Question: I already have implemented display of binary search tree . Here's the code , which paints the
binary tree in a jpanel .
'''
public void paint(Graphics g) {
super.paint(g);
System.out.println(" in paint");
Graphics2D g2 = (Graphics2D) g;
g2.setRenderingHint(RenderingHints.KEY_ANTIALIASING,
RenderingHints.VALUE_ANTIALIAS_ON);
int num = bst.size;
int y = 25;
int nodes = 1;
int level = 1;
int length = getWidth();
Queue<Node> q = new LinkedList<Node>();
Queue<Integer> q2 = new LinkedList<Integer>();
q.add(bst.root);
while (num > 0) {
int pX = (int) Math.round(length / (2.0 * nodes));
int x = pX;
for (int i = 0; i < nodes; i++) {
Node n = q.poll();
//
if (n != null) {
num--;
System.out.println(x);
g2.setColor(Color.BLUE);
String str = n.value + "";
System.out.println(str);
//Font f = Font.getFont(str);
int width = str.length();
g2.setColor(Color.YELLOW);
g2.fillOval(x, y, (30 - 2 * level)+width*3, (30 - 2 * level));
g2.setColor(Color.black);
g2.drawString(n.value + "", x + 10 - level, y + 15);
g2.setColor(Color.black);
if (n.left == null)
q.add(null);
else
q.add(n.left);
if (n.right == null)
q.add(null);
else
q.add(n.right);
if (level != 1) {
int xx = q2.poll();
int yy = q2.poll();
g2.drawLine(xx+width*2, yy, x + (15 - 1 * level)+width*2, y);
}
} else {
q2.poll();
q2.poll();
q.add(null);
q.add(null);
}
q2.add(x);
q2.add(y + 15 - level);
q2.add(x + 30 - 2 * level);
q2.add(y + 15 - level);
x += 2 * pX;
}
y += 40;
nodes = 1 << level;
level++;
}
'''
Now as i insert nodes into my tree , I want the parent nodes to change color of the new node progressively , and then ultimate join as a child .
or
the new node to be inserted moves along the path of it's parent . or something similar
Here's an example :
I have no idea how to accomplish that , with timer or likewise .
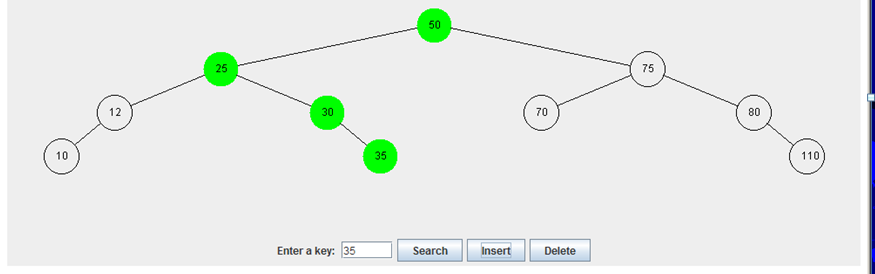
Answer: Okay, this took a little longer then I wanted (10 month olds don't have any patience)

The basic concept revolves around the idea that you need to change from one state to another over a period of time.
Given a start time and the current time, we can calculate the amount of time that the animation has been running, and given the total animation time, the current progress.
With this (and some clever maths) we can calculate the current state from our start state towards our target state.
I've done movement as well, so that may be a little over kill, but the basic premise remains the same.
I place stateful information about the nodes that need to change in animation properties class and use a 'javax.swing.Timer' to tick over the animation (at a reasonably steady rate). I then update the state of each node as required and repaint the screen.
'''
import java.awt.BorderLayout;
import java.awt.Color;
import java.awt.Dimension;
import java.awt.EventQueue;
import java.awt.FontMetrics;
import java.awt.Graphics;
import java.awt.Graphics2D;
import java.awt.Point;
import java.awt.event.ActionEvent;
import java.awt.event.ActionListener;
import java.awt.event.MouseAdapter;
import java.awt.event.MouseEvent;
import java.awt.geom.Ellipse2D;
import java.awt.geom.Line2D;
import java.text.NumberFormat;
import java.util.HashMap;
import java.util.Map;
import java.util.Random;
import javax.management.StringValueExp;
import javax.swing.JComponent;
import javax.swing.JFrame;
import javax.swing.JLabel;
import javax.swing.JPanel;
import javax.swing.Timer;
import javax.swing.UIManager;
import javax.swing.UnsupportedLookAndFeelException;
public class AnimateNode {
public static void main(String[] args) {
new AnimateNode();
}
public AnimateNode() {
EventQueue.invokeLater(new Runnable() {
@Override
public void run() {
try {
UIManager.setLookAndFeel(UIManager.getSystemLookAndFeelClassName());
} catch (ClassNotFoundException | InstantiationException | IllegalAccessException | UnsupportedLookAndFeelException ex) {
}
JFrame frame = new JFrame("Testing");
frame.setDefaultCloseOperation(JFrame.EXIT_ON_CLOSE);
frame.setLayout(new BorderLayout());
frame.add(new NodePane());
frame.pack();
frame.setLocationRelativeTo(null);
frame.setVisible(true);
}
});
}
public interface Node {
public void paint(JComponent parent, Graphics2D g2d);
public void setColor(Color color);
public Color getColor();
public Node getParent();
public Node getLeft();
public Node getRight();
public void setLeftNode(Node node);
public void setRightNode(Node node);
public Point getLocation();
public void setLocation(Point p);
}
public class DefaultNode implements Node {
private int number;
private Node parent;
private Node left;
private Node right;
private Point location;
private Color color;
public DefaultNode(int number, Node parent) {
this.parent = parent;
color = UIManager.getColor("Panel.background");
this.number = number;
}
public void setLeftNode(Node left) {
this.left = left;
}
public void setRightNode(Node right) {
this.right = right;
}
public Node getParent() {
return parent;
}
public Node getLeft() {
return left;
}
public Node getRight() {
return right;
}
@Override
public Point getLocation() {
return location;
}
@Override
public void setLocation(Point location) {
this.location = location;
}
@Override
public void paint(JComponent parent, Graphics2D g2d) {
FontMetrics fm = g2d.getFontMetrics();
int radius = fm.getHeight();
Point p = getLocation();
int x = p.x - (radius / 2);
int y = p.y - (radius / 2);
Ellipse2D node = new Ellipse2D.Float(x, y, radius, radius);
g2d.setColor(getColor());
g2d.fill(node);
g2d.setColor(Color.GRAY);
g2d.draw(node);
String text = String.valueOf(number);
x = x + ((radius - fm.stringWidth(text)) / 2);
y = y + (((radius - fm.getHeight()) / 2) + fm.getAscent());
g2d.drawString(text, x, y);
}
@Override
public void setColor(Color color) {
this.color = color;
}
@Override
public Color getColor() {
return color;
}
@Override
public String toString() {
return number + " @ " + getLocation();
}
}
public class AnimationProperties {
private Point startPoint;
private Point targetPoint;
private Color startColor;
private Color endColor;
private Node node;
public AnimationProperties(Node node) {
this.node = node;
}
public Node getNode() {
return node;
}
public void setTargetColor(Color endColor) {
this.endColor = endColor;
}
public void setStartColor(Color startColor) {
this.startColor = startColor;
}
public void setStartPoint(Point startPoint) {
this.startPoint = startPoint;
}
public void setTargetPoint(Point targetPoint) {
this.targetPoint = targetPoint;
}
public Color getTargetColor() {
return endColor;
}
public Color getStartColor() {
return startColor;
}
public Point getStartPoint() {
return startPoint;
}
public Point getTargetPoint() {
return targetPoint;
}
public Point getLocation(float progress) {
return calculateProgress(getStartPoint(), getTargetPoint(), progress);
}
public Color getColor(float progress) {
return blend(getStartColor(), getTargetColor(), 1f - progress);
}
public void update(float progress) {
node.setLocation(getLocation(progress));
node.setColor(getColor(progress));
}
}
public class NodePane extends JPanel {
private int number;
private Node root;
private Map<Node, AnimationProperties> aniProperties;
private Timer animationTimer;
private Timer startTimer;
private long startTime;
private int runTime = 1000;
public NodePane() {
aniProperties = new HashMap<>(25);
root = addLeftNode(null);
root.setColor(getBackground());
addMouseListener(new MouseAdapter() {
private Random rand;
@Override
public void mouseClicked(MouseEvent e) {
generateNextNode(root);
revalidate();
// repaint();
}
protected void generateNextNode(Node parent) {
Node child = null;
if (rand == null) {
rand = new Random(System.currentTimeMillis());
}
boolean left = rand.nextBoolean();
if (left) {
child = parent.getLeft();
} else {
child = parent.getRight();
}
if (child == null) {
if (left) {
addLeftNode(parent);
} else {
addRightNode(parent);
}
} else {
generateNextNode(child);
}
}
});
startTimer = new Timer(250, new ActionListener() {
@Override
public void actionPerformed(ActionEvent e) {
stopAnimation();
startTime = -1;
animationTimer.start();
}
});
startTimer.setRepeats(false);
animationTimer = new Timer(40, new ActionListener() {
@Override
public void actionPerformed(ActionEvent e) {
if (startTime < 0) {
startTime = System.currentTimeMillis();
}
float progress = 1f;
long duration = System.currentTimeMillis() - startTime;
if (duration >= runTime) {
((Timer) e.getSource()).stop();
} else {
progress = (float) duration / (float) runTime;
}
for (AnimationProperties ap : aniProperties.values()) {
ap.update(progress);
}
repaint();
if (progress == 1f) {
aniProperties.clear();
}
}
});
animationTimer.setRepeats(true);
animationTimer.setCoalesce(true);
}
protected void stopAnimation() {
if (animationTimer.isRunning()) {
animationTimer.stop();
for (AnimationProperties ap : aniProperties.values()) {
Node node = ap.getNode();
ap.setStartColor(node.getColor());
ap.setStartPoint(node.getLocation());
}
}
}
public Point getStartPoint(Node node) {
Point startPoint = node.getLocation();
while (startPoint == null) {
node = node.getParent();
startPoint = node.getLocation();
}
return startPoint;
}
protected void layoutNode(Node node, int x, int y) {
if (node != null) {
FontMetrics fm = getFontMetrics(getFont());
int nodeHeight = fm.getHeight();
if (node.getParent() != null) {
Point p = new Point(x, y);
Point sp = getStartPoint(node);
if (node.getLocation() == null) {
System.out.println("new node " + node);
}
if (node.getLocation() == null || !p.equals(node.getLocation())) {
AnimationProperties ap = new AnimationProperties(node);
ap.setStartColor(node.getColor());
ap.setTargetColor(getBackground());
ap.setStartPoint(sp);
ap.setTargetPoint(new Point(x, y));
node.setLocation(sp);
aniProperties.put(node, ap);
System.out.println("New Node to " + node);
} else {
aniProperties.remove(node);
}
} else {
nodeHeight *= 2;
}
layoutNode(node.getLeft(), x - nodeHeight, y + nodeHeight);
layoutNode(node.getRight(), x + nodeHeight, y + nodeHeight);
}
}
@Override
public void doLayout() {
System.out.println("DoLayout");
stopAnimation();
FontMetrics fm = getFontMetrics(getFont());
int nodeHeight = fm.getHeight();
int x = getWidth() / 2;
int y = nodeHeight;
if (root != null) {
root.setLocation(new Point(x, y));
layoutNode(root, x, y);
// Node node = root.getLeft();
// while (node != null) {
// x -= nodeHeight;
// y += nodeHeight;
// layout(node, x, y);
// node = node.getLeft();
// }
// node = root.getRight();
// x = getWidth() / 2;
// y = nodeHeight;
// while (node != null) {
// x += nodeHeight;
// y += nodeHeight;
// layout(node, x, y);
// node = node.getRight();
// }
}
startTimer.restart();
}
@Override
public Dimension getPreferredSize() {
return new Dimension(200, 200);
}
protected Node createNode(Node parent) {
DefaultNode child = new DefaultNode(++number, parent);
child.setColor(Color.GREEN);
System.out.println("Create new node " + child);
return child;
}
protected Node addLeftNode(Node parent) {
Node node = createNode(parent);
if (parent != null) {
System.out.println("Add " + node + " to left of " + parent);
parent.setLeftNode(node);
}
return node;
}
protected Node addRightNode(Node parent) {
Node node = createNode(parent);
if (parent != null) {
System.out.println("Add " + node + " to right of " + parent);
parent.setRightNode(node);
}
return node;
}
@Override
protected void paintComponent(Graphics g) {
super.paintComponent(g);
if (root != null) {
Graphics2D g2d = (Graphics2D) g.create();
paintConnectors(root, g2d);
paintNode(root, g2d);
g2d.dispose();
}
}
protected void paintNode(Node node, Graphics2D g2d) {
if (node != null && node.getLocation() != null) {
node.paint(this, g2d);
paintNode(node.getLeft(), g2d);
paintNode(node.getRight(), g2d);
}
}
protected void paintConnectors(Node node, Graphics2D g2d) {
if (node != null && node.getLocation() != null) {
Node parent = node.getParent();
if (parent != null) {
g2d.setColor(Color.GRAY);
if (parent.getLocation() != null && node.getLocation() != null) {
g2d.draw(new Line2D.Float(parent.getLocation(), node.getLocation()));
}
}
paintConnectors(node.getLeft(), g2d);
paintConnectors(node.getRight(), g2d);
}
}
}
public static Point calculateProgress(Point startPoint, Point targetPoint, double progress) {
Point point = new Point();
if (startPoint != null && targetPoint != null) {
point.x = calculateProgress(startPoint.x, targetPoint.x, progress);
point.y = calculateProgress(startPoint.y, targetPoint.y, progress);
}
return point;
}
public static int calculateProgress(int startValue, int endValue, double fraction) {
int value = 0;
int distance = endValue - startValue;
value = (int) Math.round((double) distance * fraction);
value += startValue;
return value;
}
public static Color calculateProgress(Color start, Color target, double progress) {
return blend(start, target, progress);
}
public static Color blend(Color color1, Color color2, double ratio) {
float r = (float) ratio;
float ir = (float) 1.0 - r;
float rgb1[] = new float[3];
float rgb2[] = new float[3];
color1.getColorComponents(rgb1);
color2.getColorComponents(rgb2);
float red = rgb1[0] * r + rgb2[0] * ir;
float green = rgb1[1] * r + rgb2[1] * ir;
float blue = rgb1[2] * r + rgb2[2] * ir;
if (red < 0) {
red = 0;
} else if (red > 255) {
red = 255;
}
if (green < 0) {
green = 0;
} else if (green > 255) {
green = 255;
}
if (blue < 0) {
blue = 0;
} else if (blue > 255) {
blue = 255;
}
Color color = null;
try {
color = new Color(red, green, blue);
} catch (IllegalArgumentException exp) {
NumberFormat nf = NumberFormat.getNumberInstance();
System.err.println(nf.format(red) + "; " + nf.format(green) + "; " + nf.format(blue));
}
return color;
}
}
'''
Okay, this is a simple example. Basically, it just blinks the node...
'''
import java.awt.BorderLayout;
import java.awt.Color;
import java.awt.Dimension;
import java.awt.EventQueue;
import java.awt.Graphics;
import java.awt.Graphics2D;
import java.awt.event.ActionEvent;
import java.awt.event.ActionListener;
import java.awt.geom.Ellipse2D;
import java.text.NumberFormat;
import javax.swing.JFrame;
import javax.swing.JPanel;
import javax.swing.Timer;
import javax.swing.UIManager;
import javax.swing.UnsupportedLookAndFeelException;
public class BlinkNode {
public static void main(String[] args) {
new BlinkNode();
}
public BlinkNode() {
EventQueue.invokeLater(new Runnable() {
@Override
public void run() {
try {
UIManager.setLookAndFeel(UIManager.getSystemLookAndFeelClassName());
} catch (ClassNotFoundException | InstantiationException | IllegalAccessException | UnsupportedLookAndFeelException ex) {
}
JFrame frame = new JFrame("Testing");
frame.setDefaultCloseOperation(JFrame.EXIT_ON_CLOSE);
frame.setLayout(new BorderLayout());
frame.add(new TestPane());
frame.pack();
frame.setLocationRelativeTo(null);
frame.setVisible(true);
}
});
}
public class TestPane extends JPanel {
// Animation stuff
private Timer aniTimer;
// The amount of time that each animation cycle plays for
// in millis
private int aniRunTime = 1000;
// The time the animation was started
private long startTime = -1;
// Our color ranges, where to start and where
// we want to get to and the current state...
private Color startColor;
private Color targetColor;
private Color color;
public TestPane() {
// Initial state
startColor = getBackground();
targetColor = Color.GREEN;
color = startColor;
aniTimer = new Timer(40, new ActionListener() {
@Override
public void actionPerformed(ActionEvent e) {
// Set the start time it hasn't already
if (startTime < 0) {
startTime = System.currentTimeMillis();
}
// We're always finished if we run over time...
float progress = 1f;
// Calculate the duration of play
long duration = System.currentTimeMillis() - startTime;
// Have we reached the end yet??
if (duration >= aniRunTime) {
// Reset the start time, this allows the
// animation to cycle. Normally you would stop
// the timer, see the previous example
startTime = -1;
// Swap the start and target colors...
Color tmp = startColor;
startColor = targetColor;
targetColor = tmp;
color = startColor;
} else {
// Calculate the progress
progress = (float) duration / (float) aniRunTime;
// Blend the colors
color = blend(startColor, targetColor, 1f - progress);
}
// update the ui
repaint();
}
});
aniTimer.setRepeats(true);
aniTimer.setCoalesce(true);
aniTimer.start();
}
@Override
public Dimension getPreferredSize() {
return new Dimension(200, 200);
}
@Override
protected void paintComponent(Graphics g) {
super.paintComponent(g);
Graphics2D g2d = (Graphics2D) g.create();
int x = (getWidth() - 20) / 2;
int y = (getHeight() - 20) / 2;
g2d.setColor(color);
Ellipse2D node = new Ellipse2D.Float(x, y, 20, 20);
g2d.fill(node);
g2d.setColor(Color.GRAY);
g2d.draw(node);
g2d.dispose();
}
}
public static Color blend(Color color1, Color color2, double ratio) {
float r = (float) ratio;
float ir = (float) 1.0 - r;
float rgb1[] = new float[3];
float rgb2[] = new float[3];
color1.getColorComponents(rgb1);
color2.getColorComponents(rgb2);
float red = rgb1[0] * r + rgb2[0] * ir;
float green = rgb1[1] * r + rgb2[1] * ir;
float blue = rgb1[2] * r + rgb2[2] * ir;
if (red < 0) {
red = 0;
} else if (red > 255) {
red = 255;
}
if (green < 0) {
green = 0;
} else if (green > 255) {
green = 255;
}
if (blue < 0) {
blue = 0;
} else if (blue > 255) {
blue = 255;
}
Color color = null;
try {
color = new Color(red, green, blue);
} catch (IllegalArgumentException exp) {
NumberFormat nf = NumberFormat.getNumberInstance();
System.err.println(nf.format(red) + "; " + nf.format(green) + "; " + nf.format(blue));
}
return color;
}
}
'''